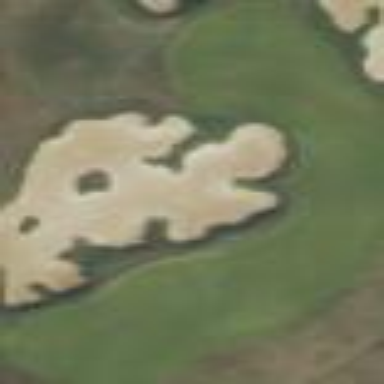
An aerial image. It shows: Picturesque green golfing area with grass land use.